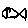
Label: fish